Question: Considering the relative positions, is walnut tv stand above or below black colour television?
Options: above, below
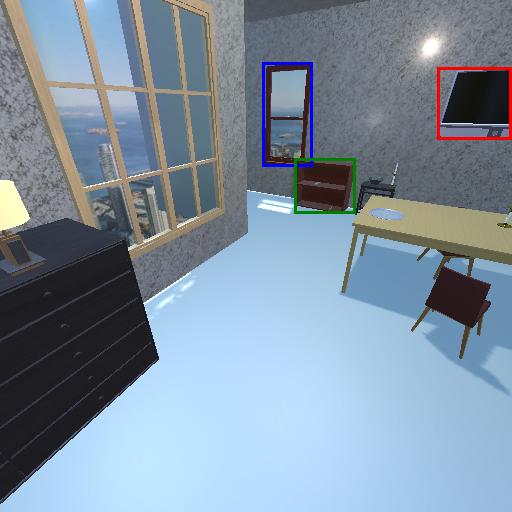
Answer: above